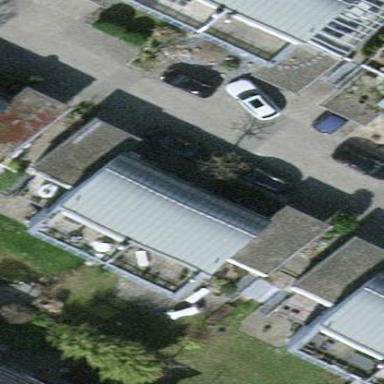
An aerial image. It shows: Terrace building.